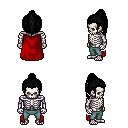
a pixel art fantasy rpg character, male body template, skeleton, red cape, teal pants, black long topknot hairstyle, four views (front, back, left, right), 2x2 character sprite sheet, small pixel art, hard edges, no anti-aliasing